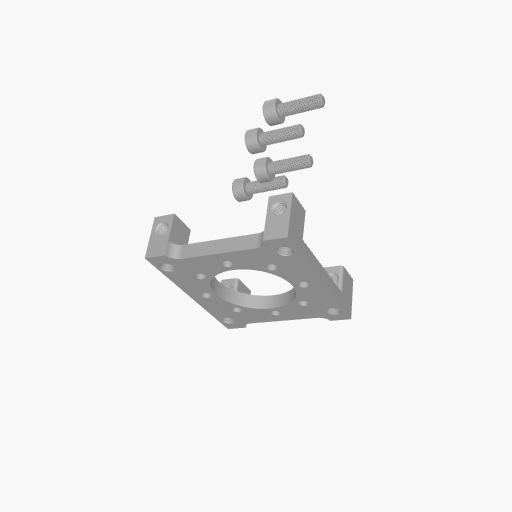
Part: QuadBlockMotorMount32-2